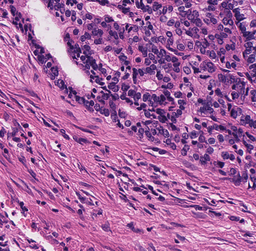
Tumor epithelial tissue: yes
Tumor-associated stroma tissue: yes
Normal tissue: no